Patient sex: F
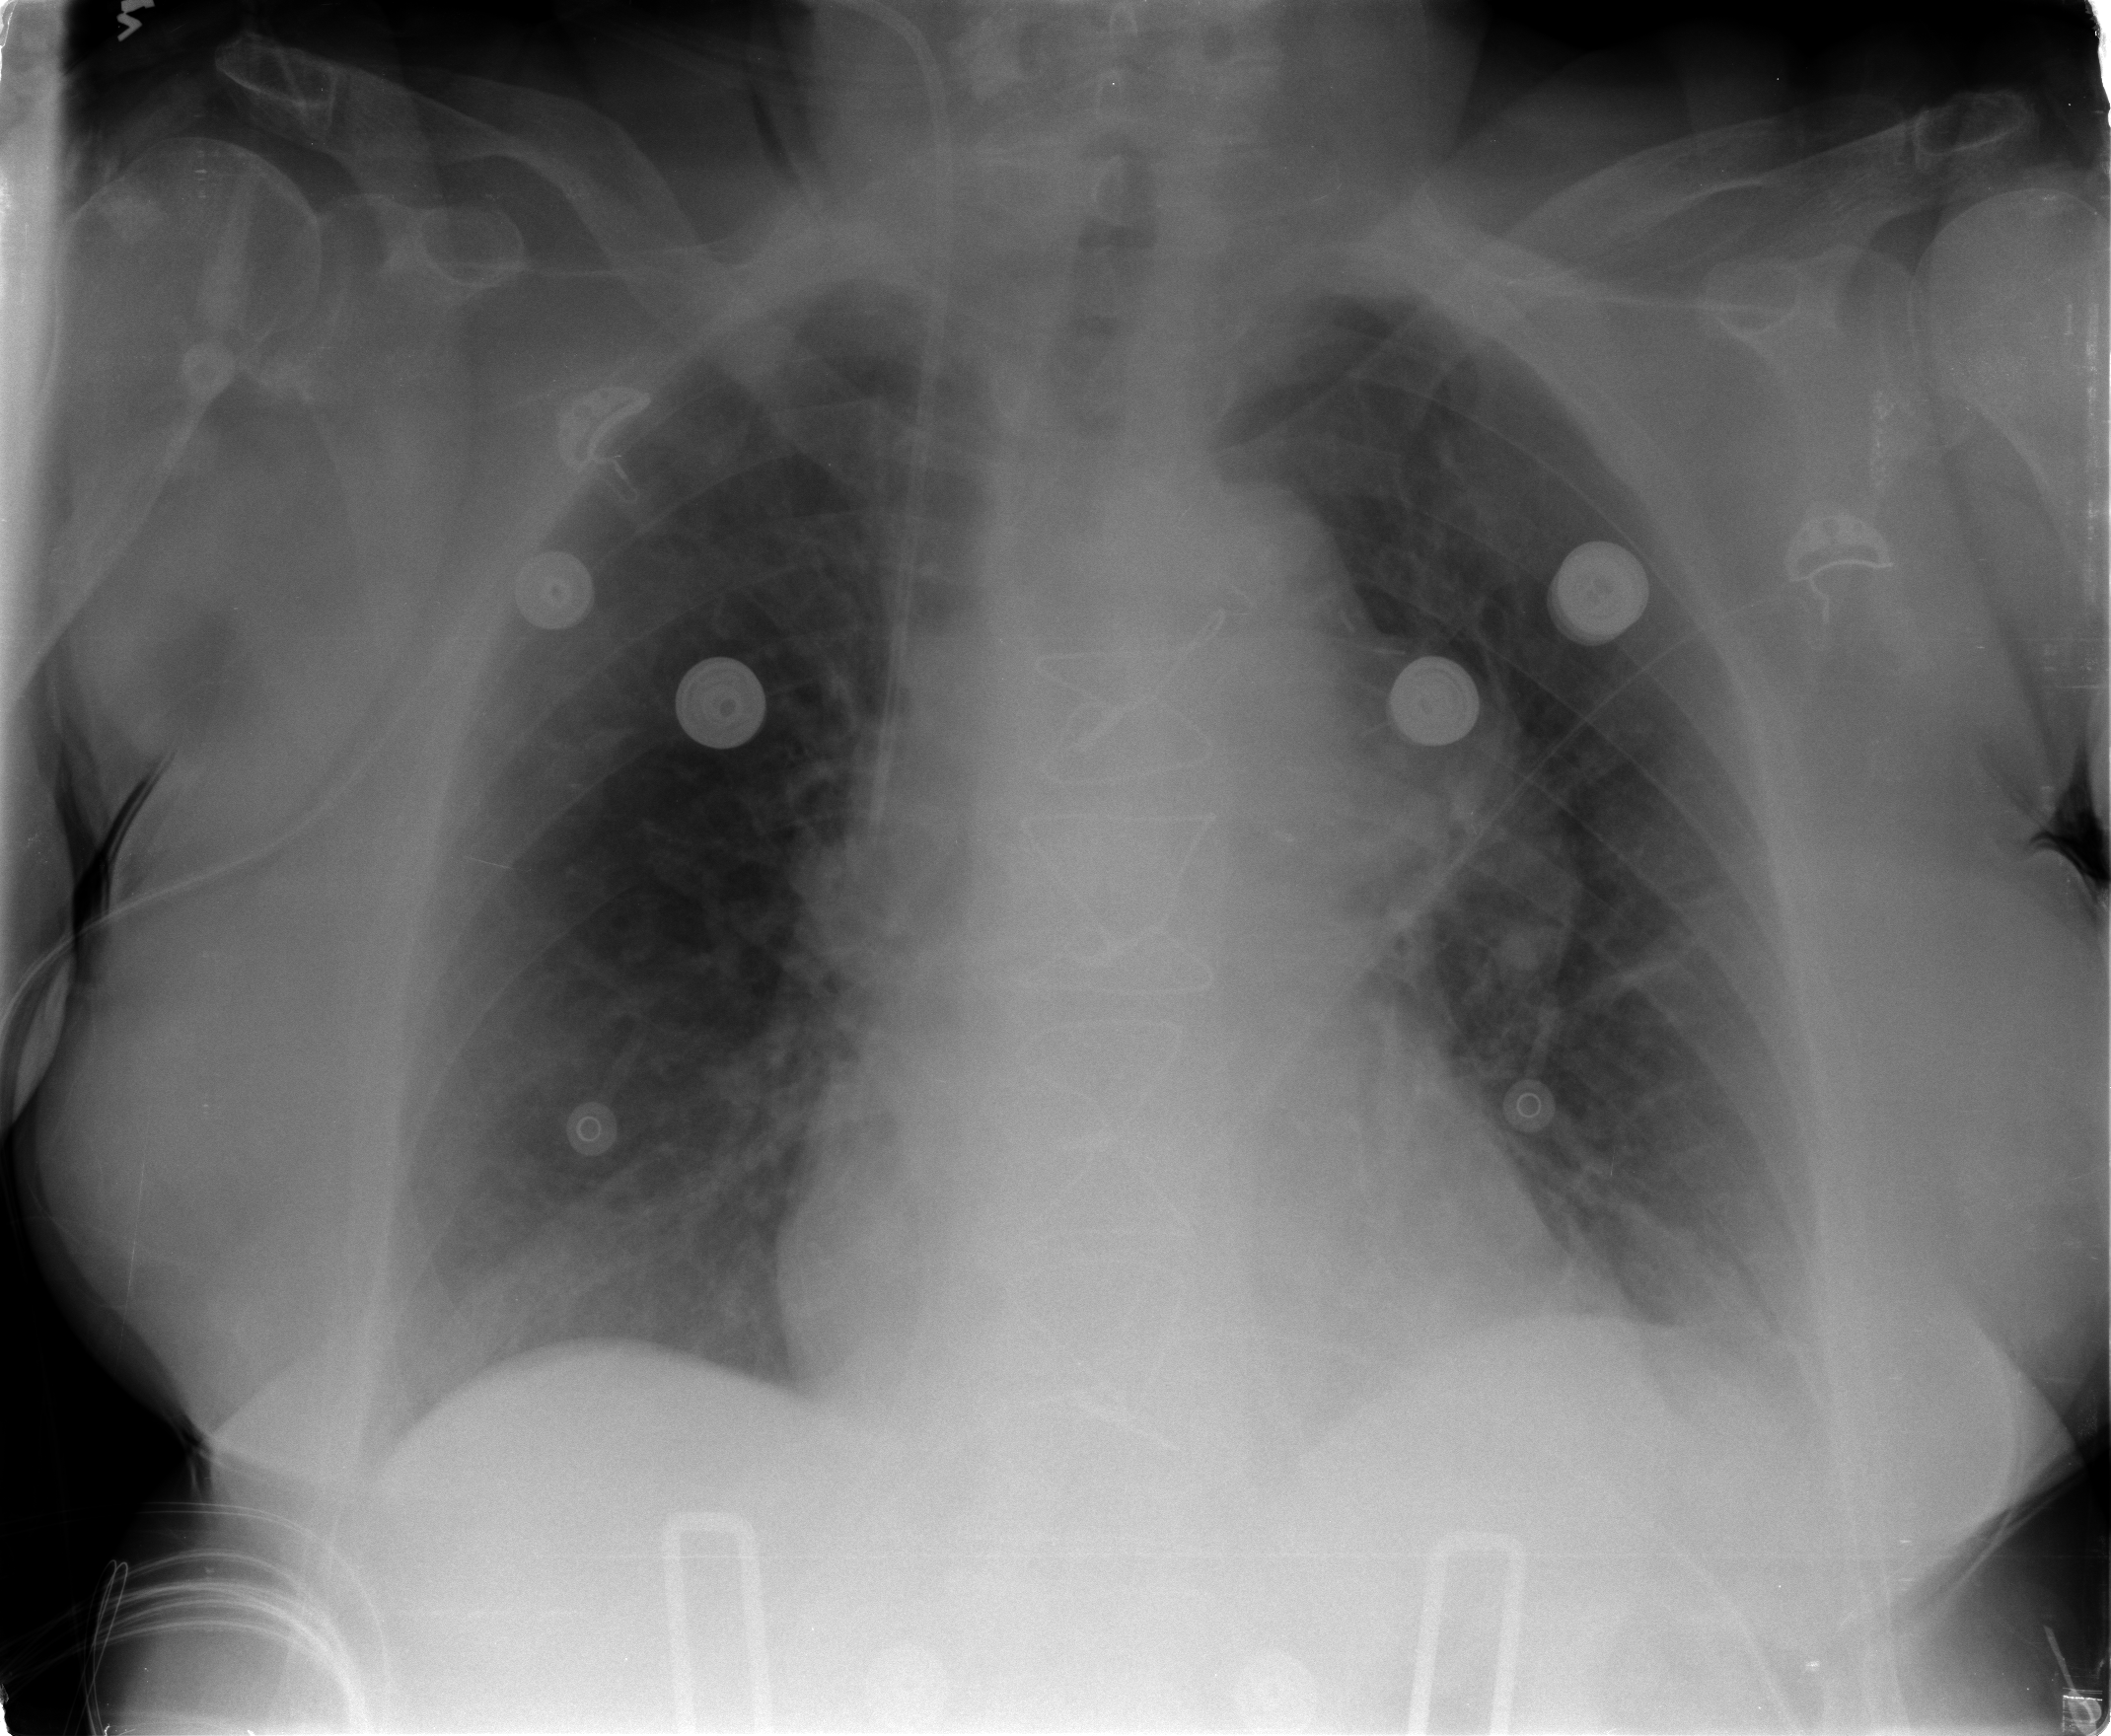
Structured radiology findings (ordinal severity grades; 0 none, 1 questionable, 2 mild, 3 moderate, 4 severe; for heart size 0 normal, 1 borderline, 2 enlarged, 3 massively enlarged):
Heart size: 0
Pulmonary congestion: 0
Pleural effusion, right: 0
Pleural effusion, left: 1
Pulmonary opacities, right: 0
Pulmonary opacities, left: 0
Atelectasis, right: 0
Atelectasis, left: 1